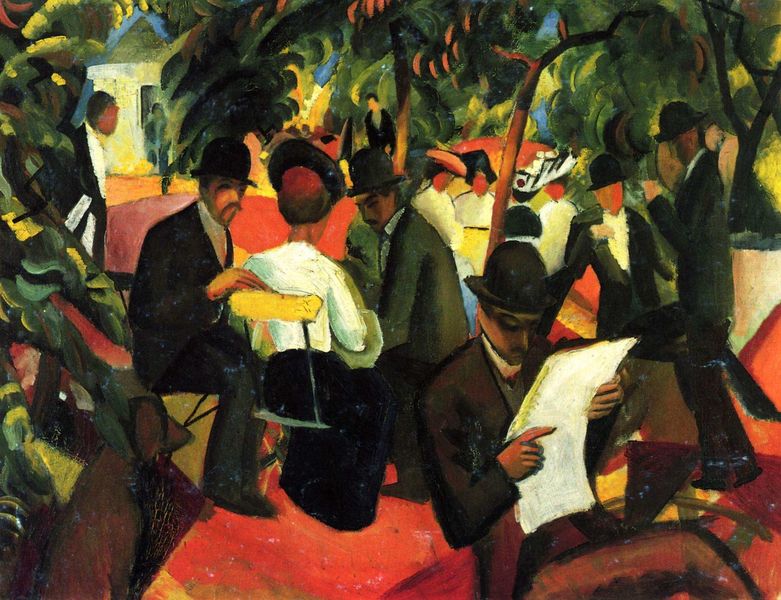
Titel: Gartenrestaurant
Künstler: August Macke
Standort: Bern
Institution: Kunstmuseum
Schlagwörter: baum, blau, blätter, gemälde, hand, himmel, mann, schatten, weiß, bäume, frauen, gelb, grün, impressionismus, kirchner, menschen, ocker, sitzen, äste, braun, bunt, cafe, damen, finger, frau, holz, hut, hüte, kleid, kleider, licht, mund, männer, nase, orange, reden, rücken, schwarz, stuhl, stühle, tisch, tische, dame, haus, hund, park, rot, beige, expressionismus, gesellschaft, gespräch, leute, malerei, mode, rock, anzug, anzüge, bart, bärte, gesichter, hemd, kellner, lokal, ober, trinken, gesicht, kleidung, öl, ast, natur, sonne, blatt, konzert, pflanzen, garten, farbig, sommer, papier, ruhe, lehne, schlagschatten, sitz, unterhaltung, nachmittag, farbe, formen, lila, violett, herbst, rast, bank, sepia, stämme, essen, sprechen, draussen, gartenstuhl, freizeit, lesen, stuhllehne, schick, exotisch, gründ, frühling, melone, lamm, münchen, farbflächen, restaurant, zeitung, jacken, macke, flora, flanieren, bänke, sonntag, gaugin, urwald, lesender, aussen, frei, seurat, exterieur, leser, pavillon, freien, lesend, melonen, umbra, im freien, lenbachhaus, gespräche, blauer reiter, gesichtslos, dokument, august, hofgarten, johannes der täufer, schnitzaltar, marc, flaneure, august macke, biergarten, high society, parkbank, riemenschneider, schnitzfiguren, goldfassung, konversation, rod, expressionosmus, geschpräch, grünem, tzend, impresionis, #anzug, maelerei